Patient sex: M
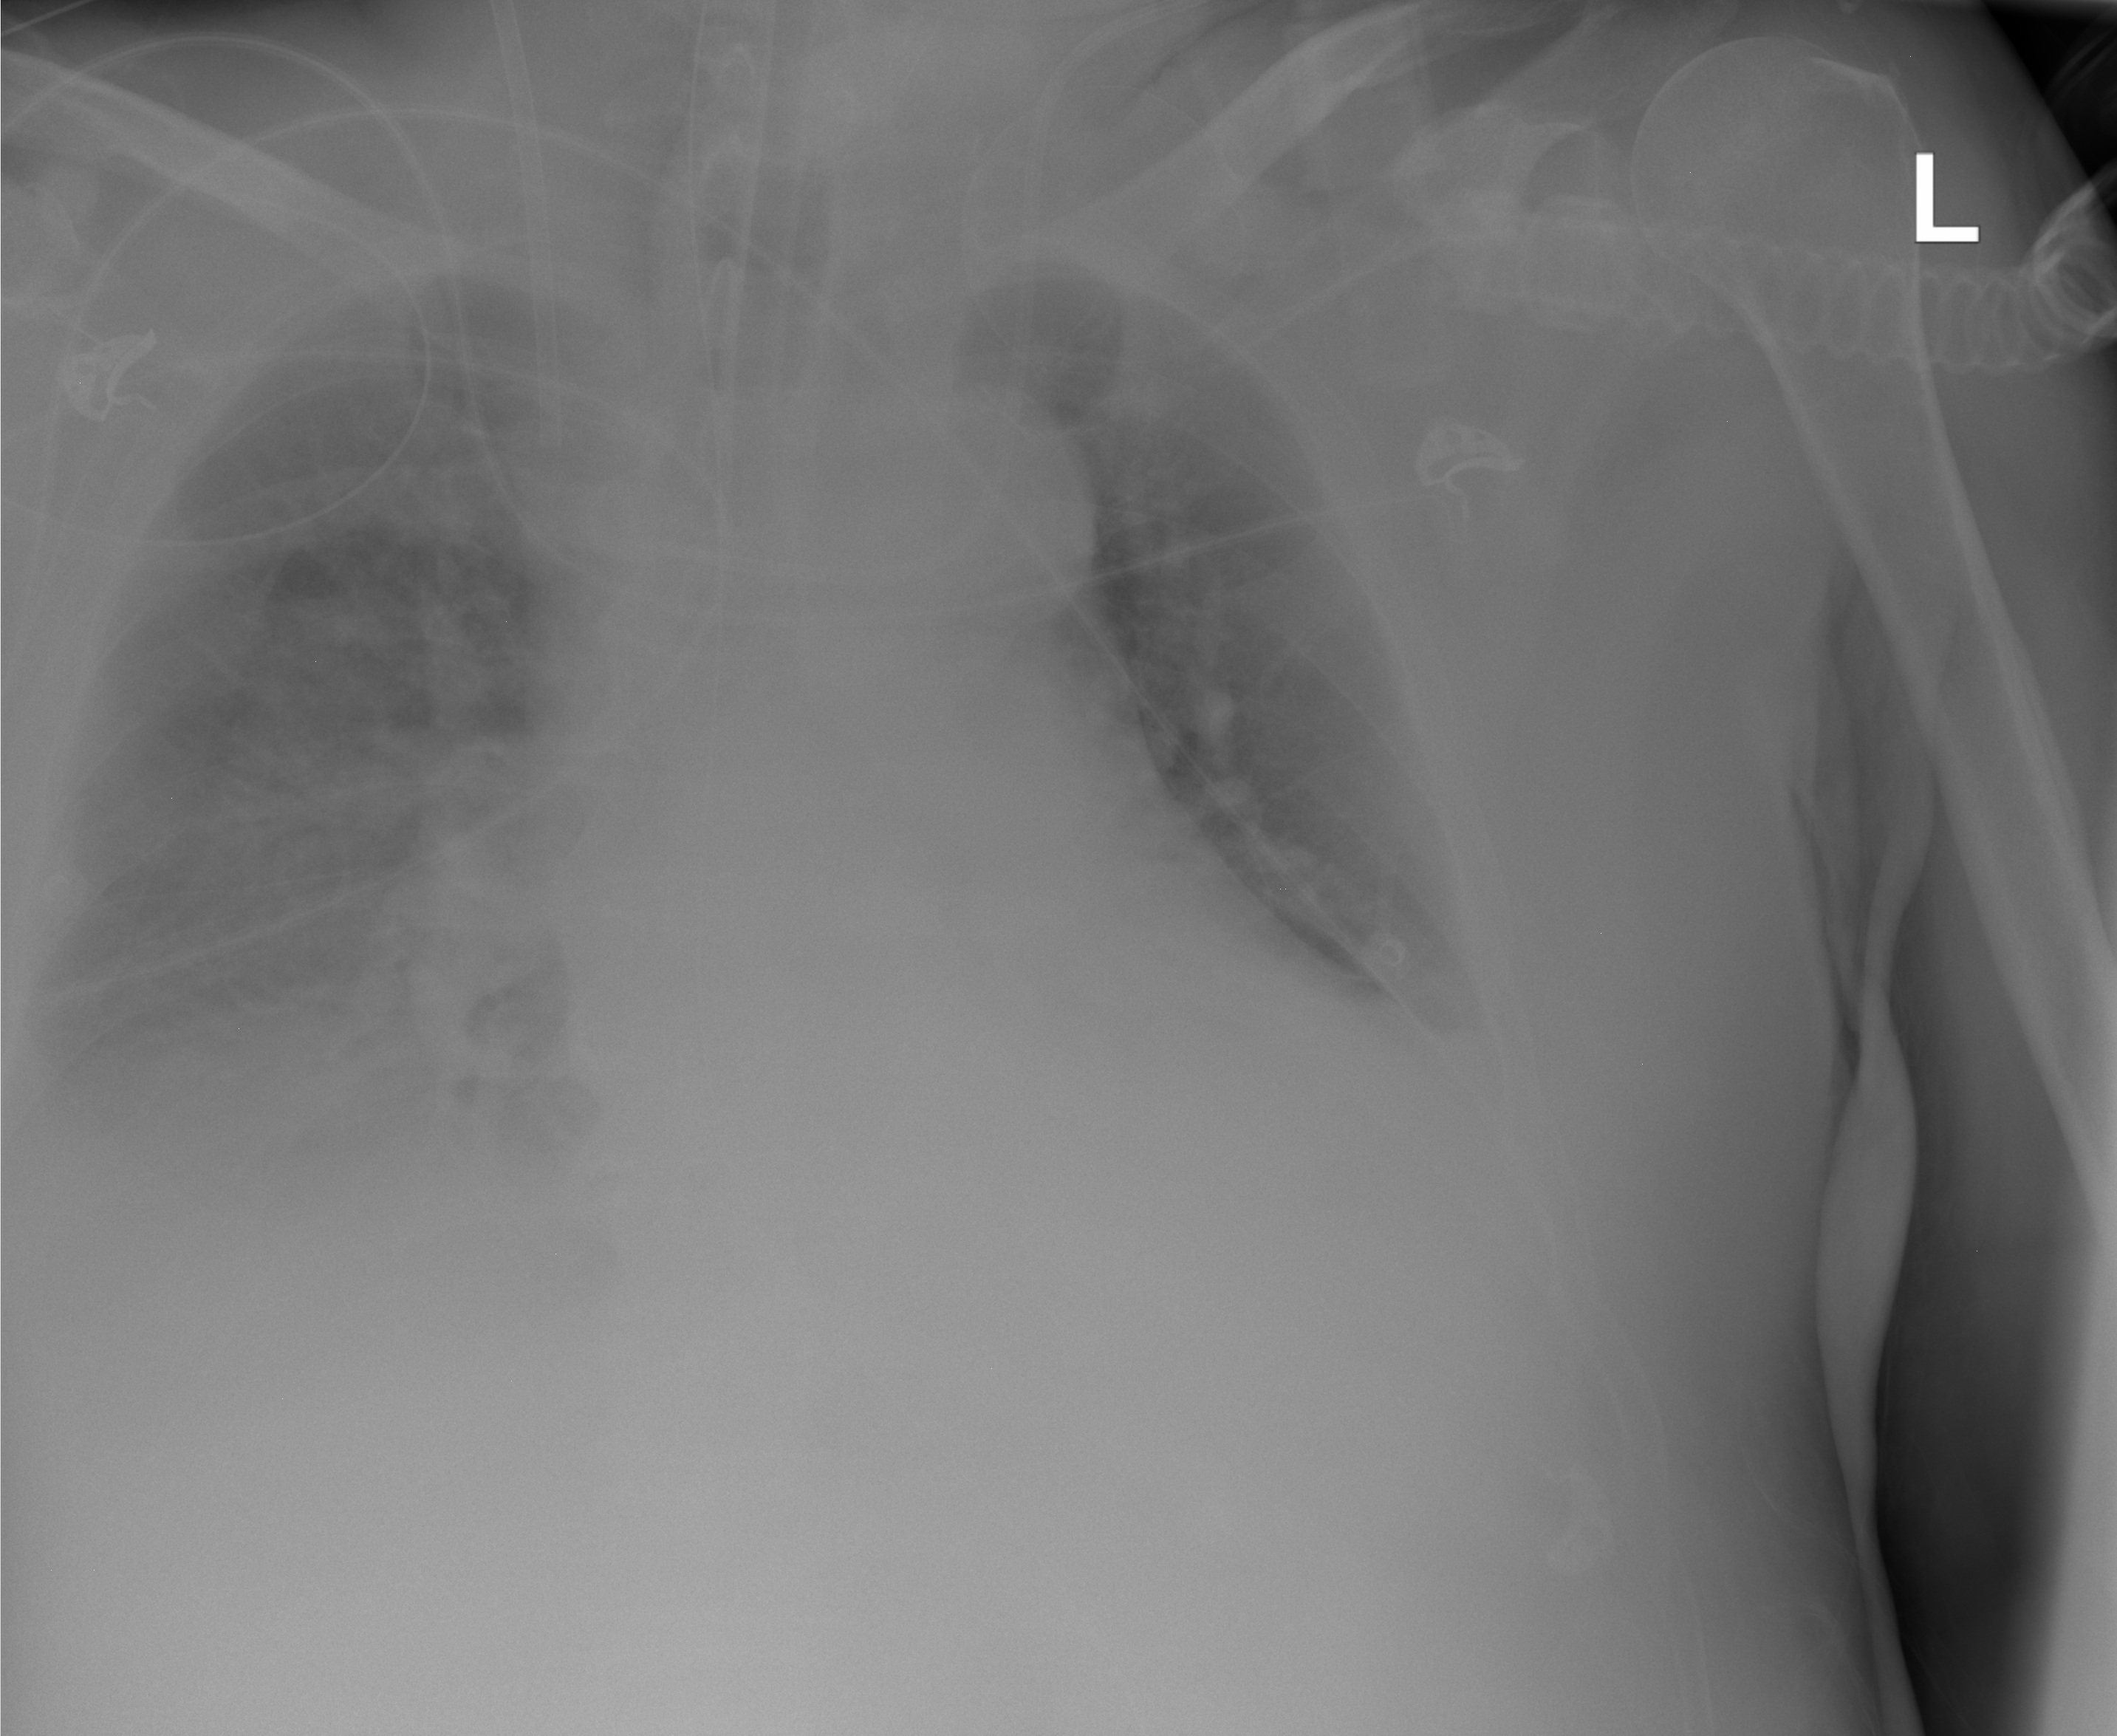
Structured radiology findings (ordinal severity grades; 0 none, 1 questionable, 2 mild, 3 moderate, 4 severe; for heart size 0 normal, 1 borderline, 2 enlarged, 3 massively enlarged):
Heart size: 2
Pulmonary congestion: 2
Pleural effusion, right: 3
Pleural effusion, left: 2
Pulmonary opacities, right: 2
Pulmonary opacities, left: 2
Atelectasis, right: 3
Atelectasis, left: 3